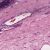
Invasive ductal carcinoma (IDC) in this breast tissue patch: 0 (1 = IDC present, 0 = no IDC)